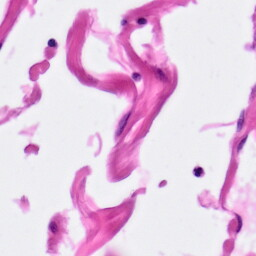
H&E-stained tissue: Pancreatic